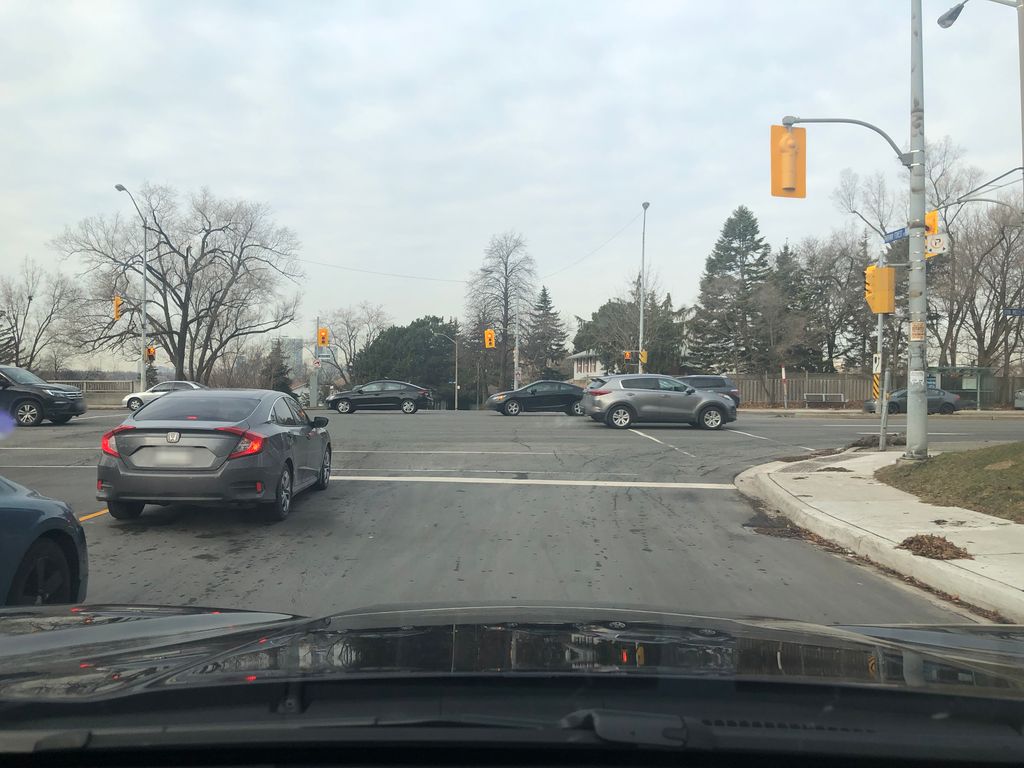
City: toronto